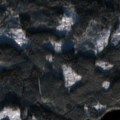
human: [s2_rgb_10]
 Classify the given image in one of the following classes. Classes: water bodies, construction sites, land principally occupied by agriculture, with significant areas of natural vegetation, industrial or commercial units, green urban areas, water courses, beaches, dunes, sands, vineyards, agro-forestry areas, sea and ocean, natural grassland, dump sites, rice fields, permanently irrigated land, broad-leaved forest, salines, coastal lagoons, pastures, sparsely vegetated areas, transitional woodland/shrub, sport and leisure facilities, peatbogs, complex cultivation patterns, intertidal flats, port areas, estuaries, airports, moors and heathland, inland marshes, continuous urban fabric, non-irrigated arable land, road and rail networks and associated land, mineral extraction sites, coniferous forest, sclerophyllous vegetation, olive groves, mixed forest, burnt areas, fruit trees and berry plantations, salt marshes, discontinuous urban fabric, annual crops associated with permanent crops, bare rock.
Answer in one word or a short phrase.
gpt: coniferous forest, mixed forest